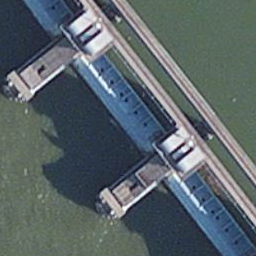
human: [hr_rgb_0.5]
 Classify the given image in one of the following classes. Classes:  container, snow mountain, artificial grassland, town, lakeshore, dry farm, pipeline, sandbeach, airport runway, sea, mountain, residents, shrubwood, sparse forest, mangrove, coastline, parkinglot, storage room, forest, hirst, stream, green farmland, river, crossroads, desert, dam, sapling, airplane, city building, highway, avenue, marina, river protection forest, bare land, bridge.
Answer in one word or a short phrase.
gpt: dam